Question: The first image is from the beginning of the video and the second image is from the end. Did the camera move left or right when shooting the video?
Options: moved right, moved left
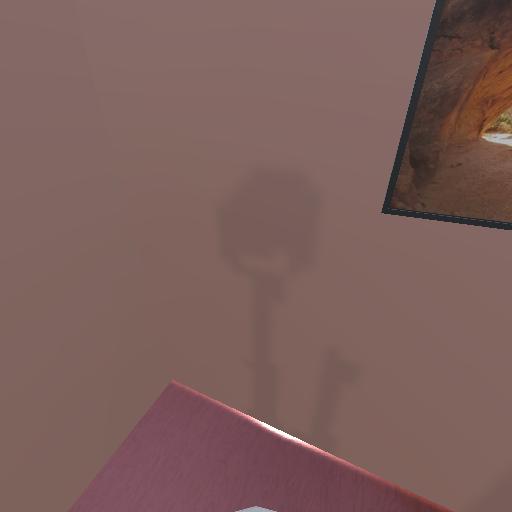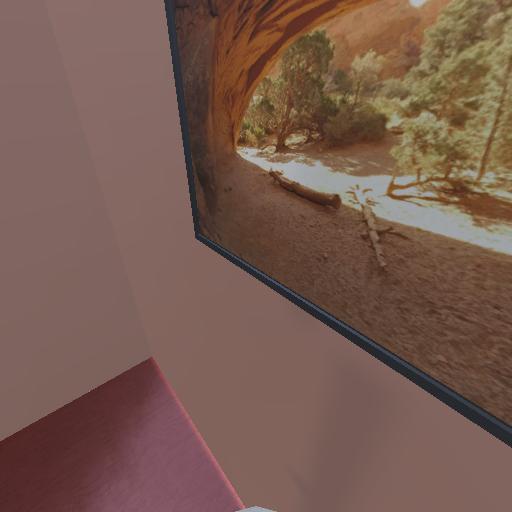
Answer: moved right